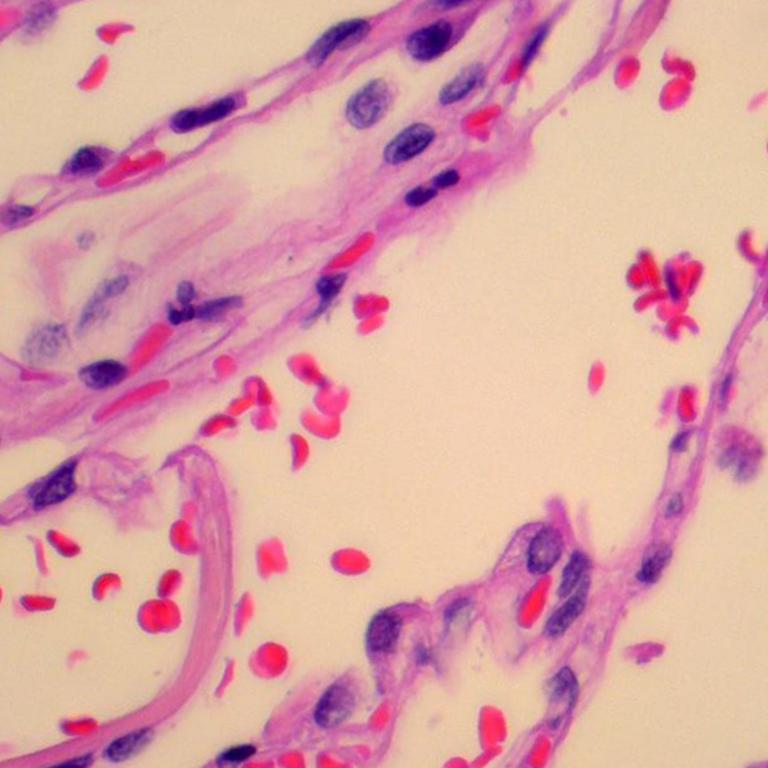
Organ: lung
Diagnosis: benign